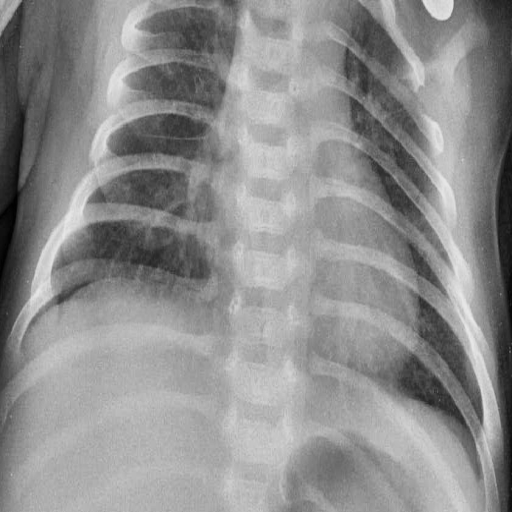
Finding: PNEUMONIA